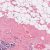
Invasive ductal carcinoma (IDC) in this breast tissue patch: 0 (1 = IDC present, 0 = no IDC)